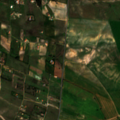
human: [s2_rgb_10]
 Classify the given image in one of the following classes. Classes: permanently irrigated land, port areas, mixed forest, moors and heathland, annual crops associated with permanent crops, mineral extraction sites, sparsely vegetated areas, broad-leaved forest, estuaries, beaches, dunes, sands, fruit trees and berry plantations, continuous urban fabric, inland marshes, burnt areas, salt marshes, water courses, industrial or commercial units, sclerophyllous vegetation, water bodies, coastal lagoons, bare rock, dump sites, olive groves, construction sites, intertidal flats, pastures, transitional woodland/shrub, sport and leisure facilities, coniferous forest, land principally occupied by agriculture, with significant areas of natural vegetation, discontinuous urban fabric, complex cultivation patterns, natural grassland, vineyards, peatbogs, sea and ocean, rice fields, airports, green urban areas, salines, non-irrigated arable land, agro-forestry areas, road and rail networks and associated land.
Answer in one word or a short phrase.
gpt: non-irrigated arable land